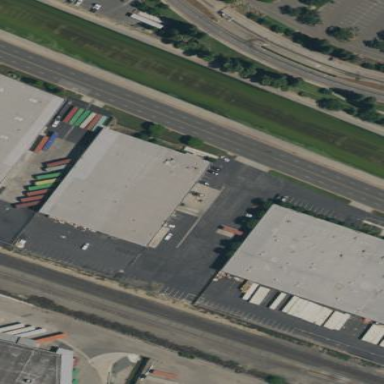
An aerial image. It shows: Warehouse building.